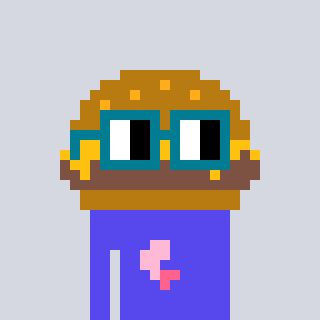
a pixel art character with square dark green glasses, a burger-shaped head and a computerblue-colored body on a cool background